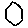
Label: hexagon